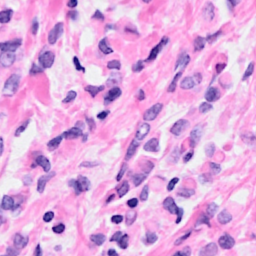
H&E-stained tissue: Breast